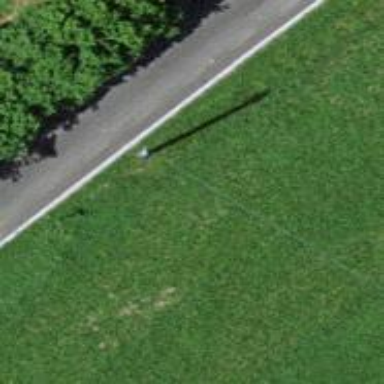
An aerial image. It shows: Power pole.